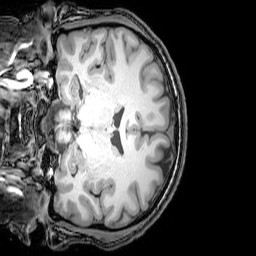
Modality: T1w
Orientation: coronal
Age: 25
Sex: male
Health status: healthy
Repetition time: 0.081 s
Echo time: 0.037 s